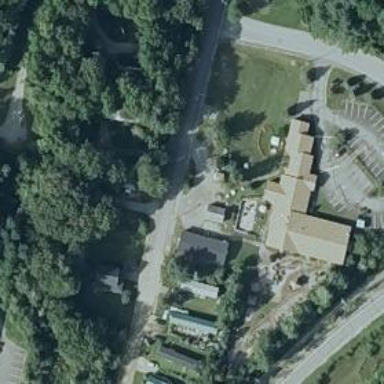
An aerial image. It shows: School building.